Field crop: tomato
Growth stage: 2
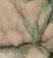
Species: cyperus